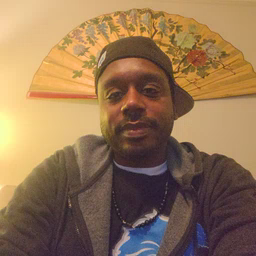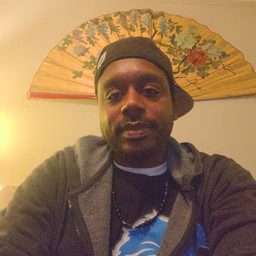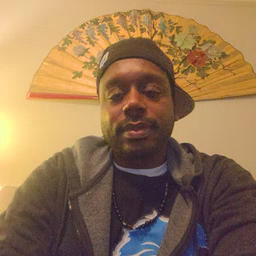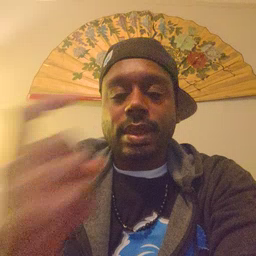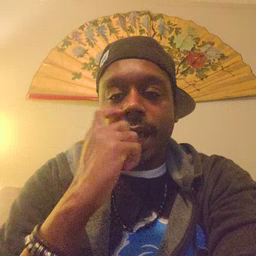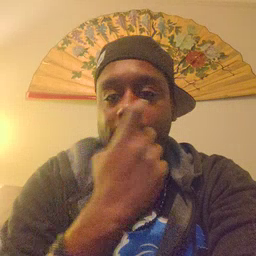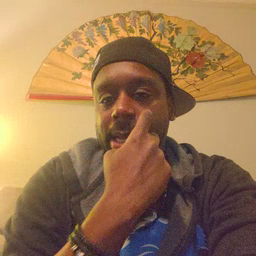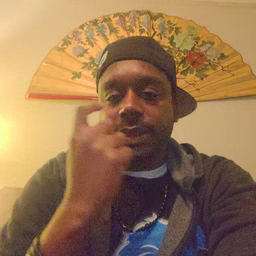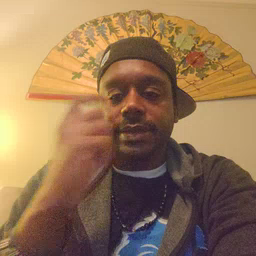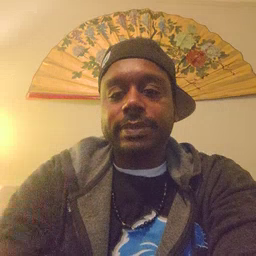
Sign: eye